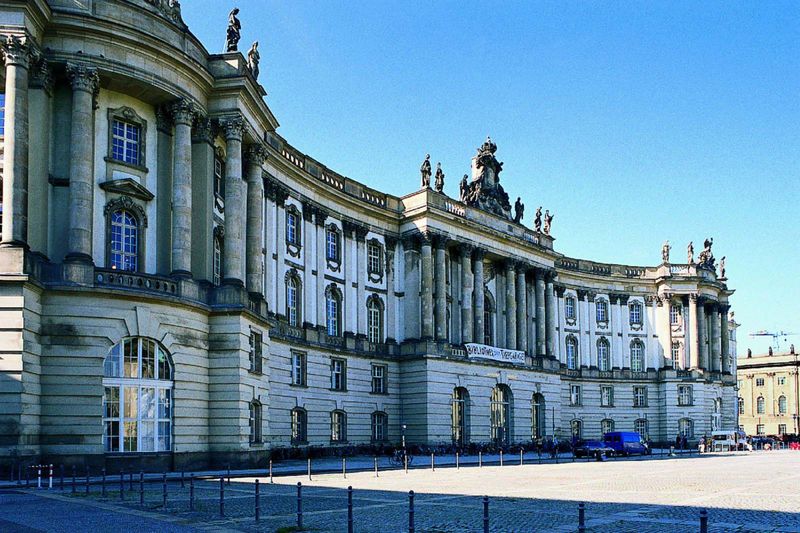
Titel: Alte Bibliothek in Berlin
Künstler: Georg Christian Unger
Standort: Berlin, Alte Bibliothek (EU - D)
Schlagwörter: blau, himmel, menschen, fenster, glas, hell, licht, säule, säulen, gebäude, haus, schloss, leute, stein, steine, sonne, fassade, platz, auto, figuren, kolonnade, kapitelle, fahrrad, schranke, skulpturen, portikus, korinthisch, autos, palais, säulenordnung